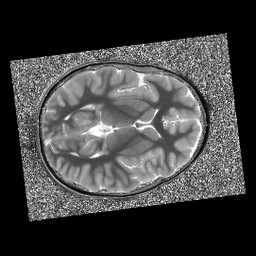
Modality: T1map
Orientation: axial
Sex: female
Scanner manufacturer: siemens
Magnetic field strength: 3 T
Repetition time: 5 s
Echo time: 0.00355 s